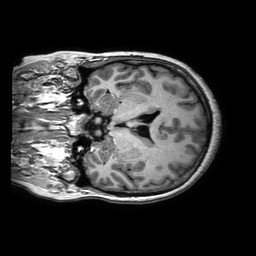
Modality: T1w
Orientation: coronal
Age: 59
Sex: female
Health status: ill
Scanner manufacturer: philips
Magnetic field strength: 3 T
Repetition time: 0.006625 s
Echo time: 0.002977 s